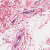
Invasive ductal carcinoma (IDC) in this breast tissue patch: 0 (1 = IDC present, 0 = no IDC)